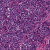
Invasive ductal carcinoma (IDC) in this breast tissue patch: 1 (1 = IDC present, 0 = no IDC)